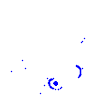
Particle: pion